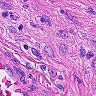
Metastatic tissue present: yes